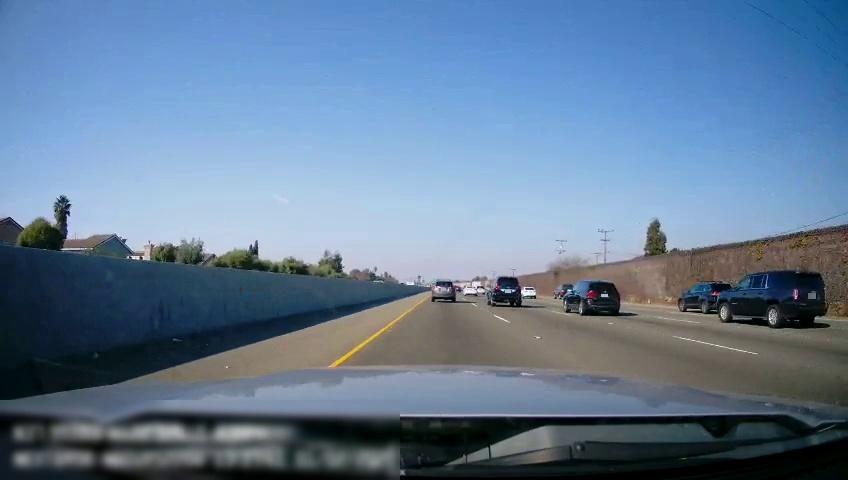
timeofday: Day
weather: Sunny
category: Drivable Space
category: Vehicles | Truck
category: Vehicles | Car
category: Vehicles | SUV
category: Vehicles | SUV
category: Vehicles | SUV
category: Vehicles | SUV
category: Vehicles | SUV
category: Vehicles | Car
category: Vehicles | Car
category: Vehicles | SUV
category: Lanes | Current Lane
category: Lanes | Alternate Lane
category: Lanes | Alternate Lane
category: Lanes | Alternate Lane
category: Lanes | Alternate Lane
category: Lanes | Current Lane